Field crop: maize
Growth stage: 2
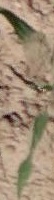
Species: maize